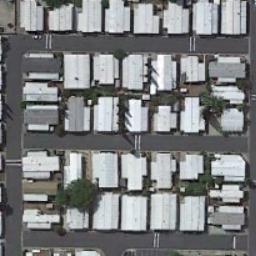
Label: residential